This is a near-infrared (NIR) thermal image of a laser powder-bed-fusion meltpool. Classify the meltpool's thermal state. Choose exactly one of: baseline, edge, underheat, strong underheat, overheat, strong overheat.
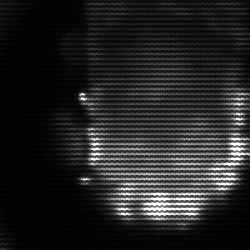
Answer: baseline